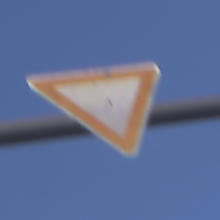
Verkehrszeichen: VorfahrtGewaehren
Umgebung: Outdoor, Nature
Tageszeit: SunriseSunset
Wetter: Clear
Licht: Natural
Jahreszeit: NotSpecified
Kontrast: LowContrast